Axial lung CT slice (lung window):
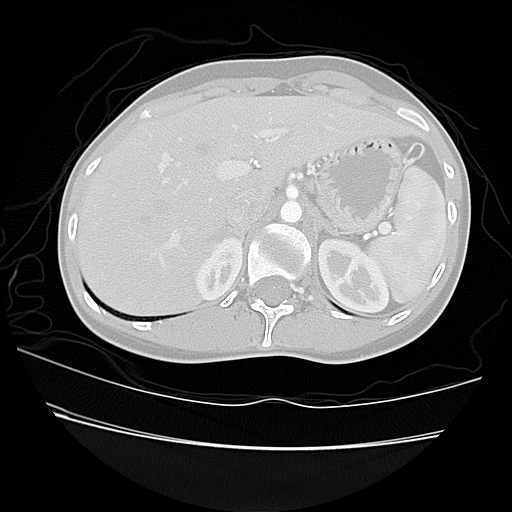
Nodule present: no